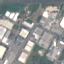
Land use / land cover class: Industrial